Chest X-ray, AP view. Patient: 52 years old, sex M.
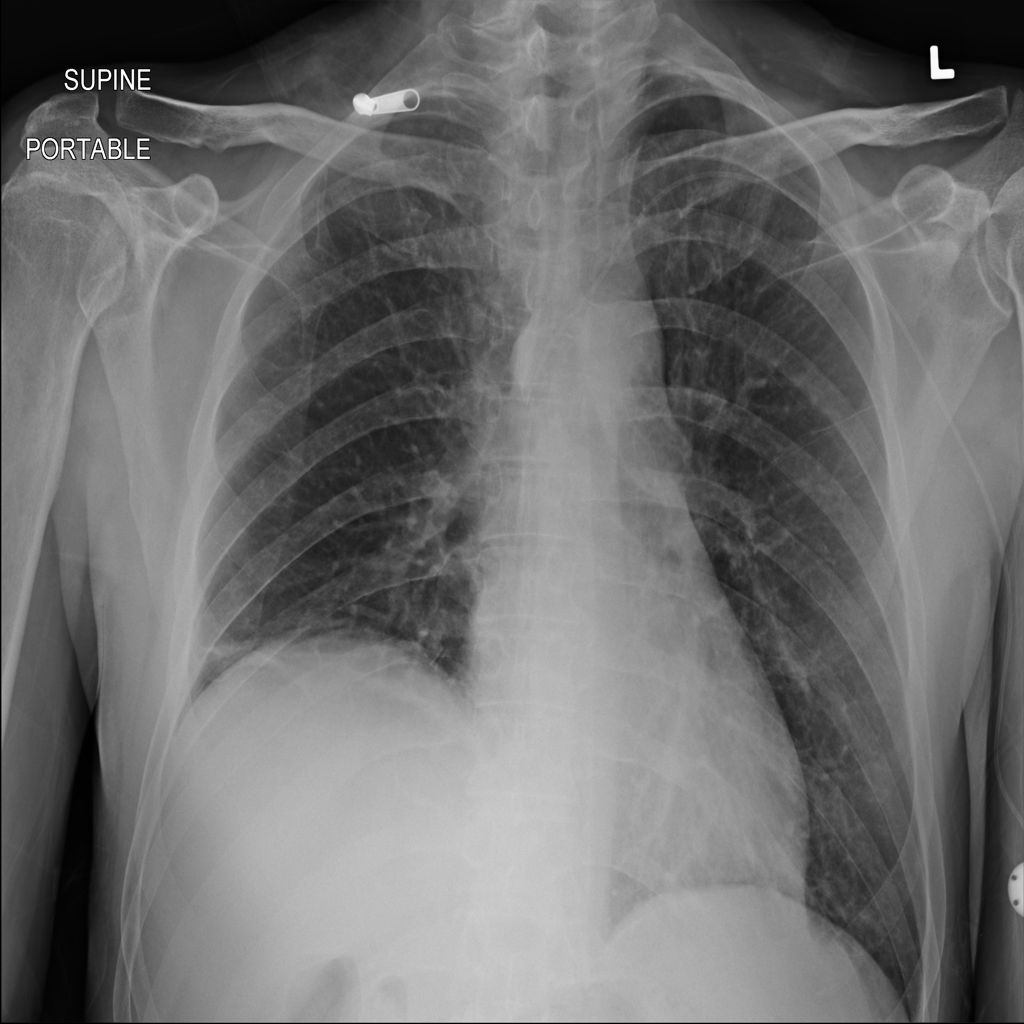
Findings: Atelectasis